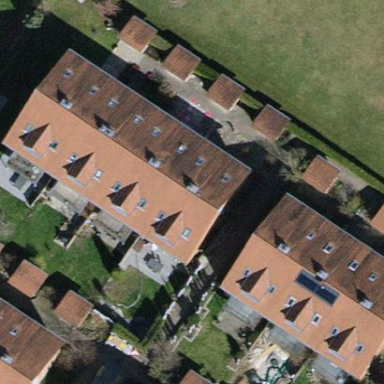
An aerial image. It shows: Building with tiled roof.